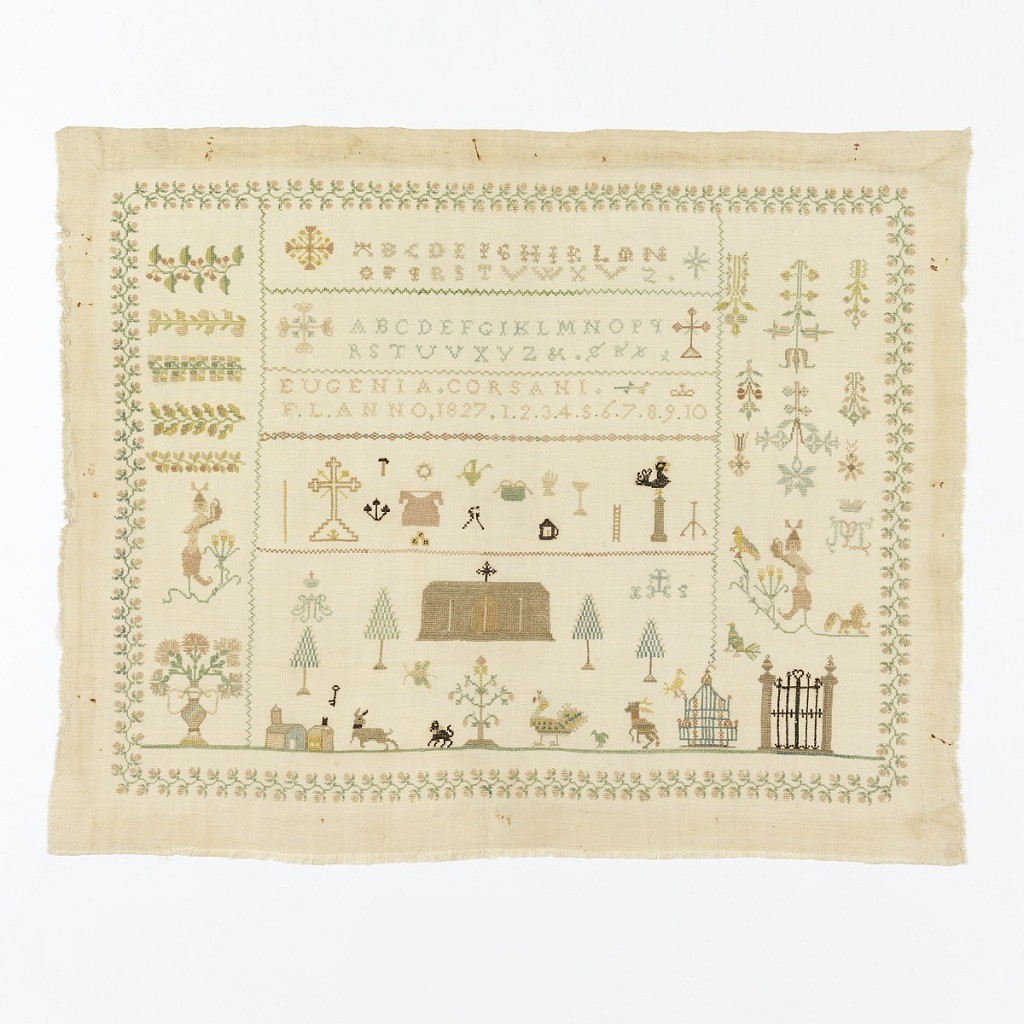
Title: Sampler
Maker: Eugenia Corsani, Italian
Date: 1827
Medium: silk embroidery on linen foundation Technique: embroidered in cross and satin stitches on plain weave foundation
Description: Two vertical side borders of bands and isolated motifs. Center, two alphabet bands, symbols of the passion and isolated motifs.